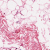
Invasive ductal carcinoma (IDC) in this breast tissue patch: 0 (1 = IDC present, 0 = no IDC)